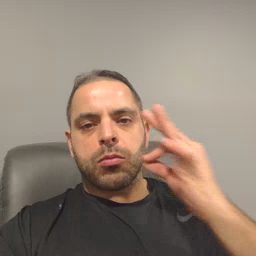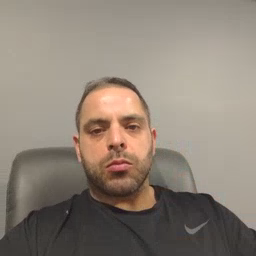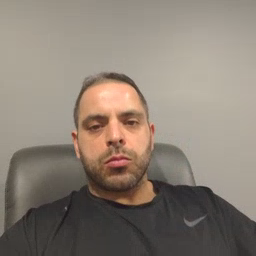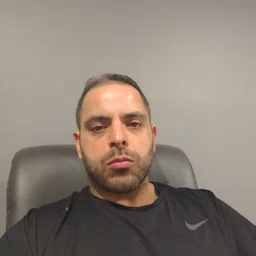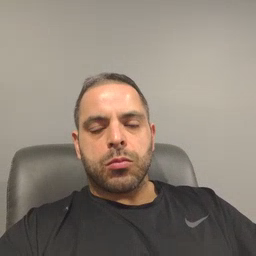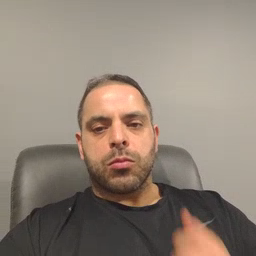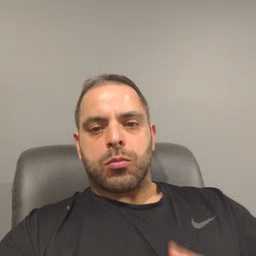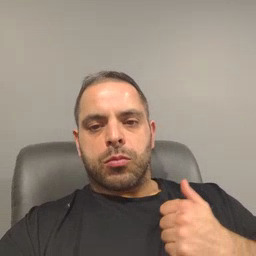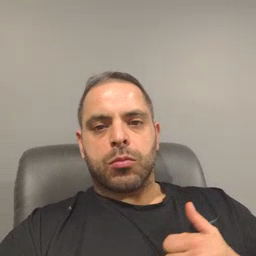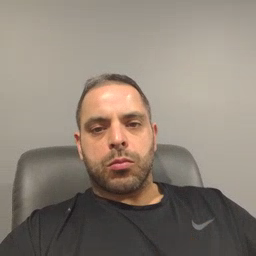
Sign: bath